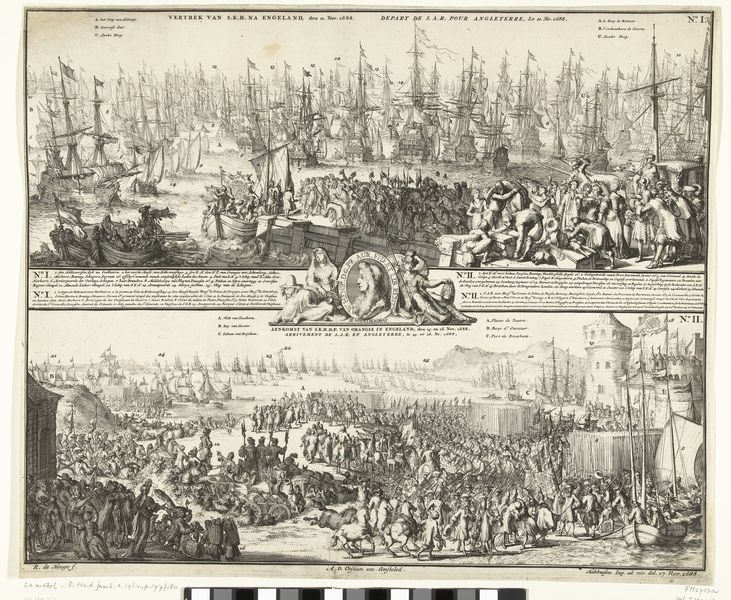
Titel: Tocht van Willem III naar Engeland
Künstler: Romeyn de Hooghe
Standort: Amsterdam
Institution: Rijksmuseum
Schlagwörter: bateaux, gravure, chevaux, port, voile, cavalier, navire, guerre, cavalerie, bateau, nef, cavaliers, flotte, navires